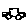
Label: car